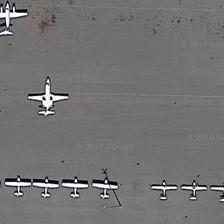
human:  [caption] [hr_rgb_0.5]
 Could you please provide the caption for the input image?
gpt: some small planes stand in a line while other two large ones are outsstanding .

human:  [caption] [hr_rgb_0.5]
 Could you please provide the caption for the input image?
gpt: many small planes are in a line with another two planes in a side .

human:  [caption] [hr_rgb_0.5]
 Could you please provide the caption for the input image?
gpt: a row of small planes and another two planes are parked on an airport .

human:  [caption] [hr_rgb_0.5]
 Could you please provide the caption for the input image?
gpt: two planes and a row of small planes are parked on an airport .

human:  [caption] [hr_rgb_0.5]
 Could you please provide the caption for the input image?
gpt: a row of small planes and another two planes are parked on an airport .